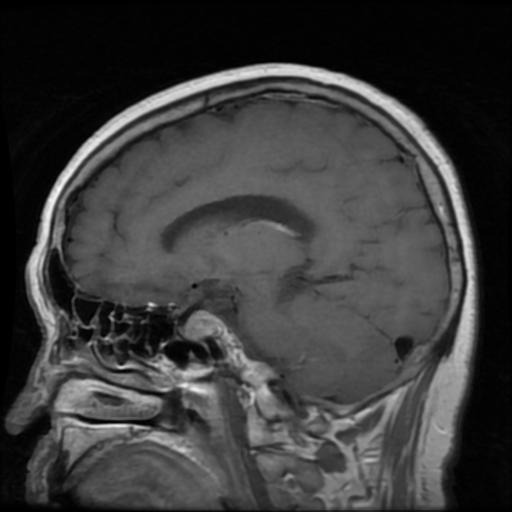
Label: pituitary